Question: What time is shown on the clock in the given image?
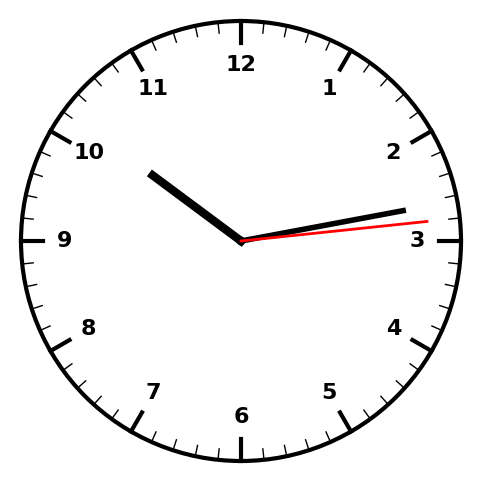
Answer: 10:13:14